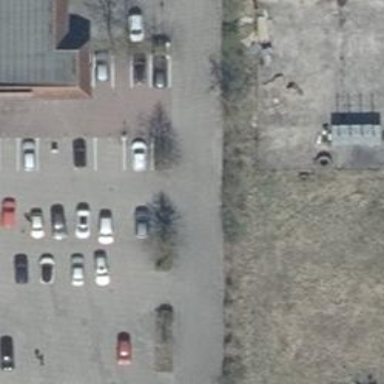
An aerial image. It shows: Road serving as parking aisle.